Question: Can anyone give me any recommendations as to how i should approach this properly?
Heres the problem, grab a beer first. My attempt to explain might require a cold one :)
- I have a ListView that is being populated via JSON that its being downloaded from a server.- This listview has a pickup_time (String), I am calculating the difference in time between current time and pickup_time- What I am trying to do is load either a green, yellow or red circle image to the assigned pickup_time according to the difference in time I have calculated by using a textView and using textView.setBackgroundColor. in the ListView.- The ListView working properly and displaying information correctly. I've recently only tried to add the green/yellow/red images to the corresponding pickup_time string and this is where its crashing and I need help.
Now for some Codes!
Heres is where I am populating the listView using an AsyncTask. If you notice, I have This is where I am caluclating the time difference.
'''
public class Jobs extends ListActivity {
String NEW_JOB = " ";
Vibrator vib;
boolean reloadOnResume;
TextView assigned;
static ProjectDebug LOGCAT = new ProjectDebug();
ProgressDialogManager pDialog = new ProgressDialogManager();
static String JOB, ON_TIME_PERFORMANCE;
// Hashmap for ListView
ArrayList<HashMap<String, String>> contactList;
int PU_time_until_late;
int DEL_time_until_late;
@Override
public void onCreate(Bundle savedInstanceState) {
super.onCreate(savedInstanceState);
setContentView(R.layout.jobs);
getWindow().setLayout (LayoutParams.FILL_PARENT /* width */ , LayoutParams.WRAP_CONTENT /* height */);
vib = (Vibrator) getSystemService(Context.VIBRATOR_SERVICE);
assigned = (TextView) findViewById(R.id.assigned);
RELOAD = true;
Jobs.this.setTitle("My Jobs");
reloadOnResume = false;
VerifyDriverCredentials();
// selecting single ListView item
final ListView lv = getListView();
// Launching new screen on Selecting Single ListItem
lv.setOnItemClickListener(new OnItemClickListener() {
@Override
public void onItemClick(AdapterView<?> parent, View view, int position, long ide) {
vib.vibrate(40);
// Starting new intent
try { Intent in = new Intent(getApplicationContext(), SingleMenuItemActivity.class);
in.putExtra("jobInfo", JOBS.getJSONObject(position).toString());
in.putExtra(pays, JOBS.getJSONObject(position).toString());
in.putExtra(customer_name, JOBS.getJSONObject(position).toString());
in.putExtra(job, JOBS.getJSONObject(position).toString());
in.putExtra(ready_at, JOBS.getJSONObject(position).toString());
in.putExtra(due_by, JOBS.getJSONObject(position).toString());
in.putExtra(customer_reference, JOBS.getJSONObject(position).toString());
in.putExtra(pieces, JOBS.getJSONObject(position).toString());
in.putExtra(weight, JOBS.getJSONObject(position).toString());
in.putExtra(signature_required, JOBS.getJSONObject(position).toString());
in.putExtra(acknowledged, JOBS.getJSONObject(position).toString());
in.putExtra(pickup_actual_datetime, JOBS.getJSONObject(position).toString());
// Pickup Info
in.putExtra(pickup_name, JOBS.getJSONObject(position).toString());
in.putExtra(pickup_addr1, JOBS.getJSONObject(position).toString());
in.putExtra(pickup_city, JOBS.getJSONObject(position).toString());
in.putExtra(pickup_state, JOBS.getJSONObject(position).toString());
in.putExtra(pickup_to_see, JOBS.getJSONObject(position).toString());
in.putExtra(pickup_room, JOBS.getJSONObject(position).toString());
in.putExtra(pickup_phone, JOBS.getJSONObject(position).toString());
in.putExtra(pickup_zip_postal, JOBS.getJSONObject(position).toString());
in.putExtra(pickup_special_instr, JOBS.getJSONObject(position).toString());
// Deliver Info
in.putExtra(deliver_name, JOBS.getJSONObject(position).toString());
in.putExtra(deliver_addr1, JOBS.getJSONObject(position).toString());
in.putExtra(deliver_city, JOBS.getJSONObject(position).toString());
in.putExtra(deliver_state, JOBS.getJSONObject(position).toString());
in.putExtra(deliver_zip_postal, JOBS.getJSONObject(position).toString());
in.putExtra(deliver_to_see, JOBS.getJSONObject(position).toString());
in.putExtra(deliver_room, JOBS.getJSONObject(position).toString());
in.putExtra(deliver_special_instr, JOBS.getJSONObject(position).toString());
in.putExtra(deliver_phone, JOBS.getJSONObject(position).toString());
startActivity(in);
Jobs.this.overridePendingTransition(R.anim.fadein, R.anim.fadeout);
} catch (Exception e) {
e.printStackTrace();
}
}
});
}
private void VerifyDriverCredentials() {
if (jobs_assigned == 0){
assigned.setVisibility(View.VISIBLE);
assigned.setText("You have no jobs assigned");
GetWindowParameters();
}
if (jobs_assigned > 0 && reloadOnResume == false) {
assigned.setVisibility(View.GONE);
new ParseJobs().execute();
}
}
public class ParseJobs extends AsyncTask<Void, Void, Void> {
String DEL_late = "del_late";
String PU_late = " pu_late";
int i1 = 0;
@Override
protected void onPreExecute() {
pDialog.showProgressDialog(Jobs.this, "Performing calculations", "Loading... Please Wait...");
}
@Override
protected Void doInBackground(Void... params) {
contactList = new ArrayList<HashMap<String, String>>();
// looping through All Contacts
try { for (i1 = 0; i1 < JOBS.length(); i1++) {
JobsArray = JOBS.getJSONObject(i1);
JOB = JobsArray.getString(job);
ON_TIME_PERFORMANCE = JobsArray.getString(on_time_performance);
// creating new HashMap
HashMap<String, String> map = new HashMap<String, String>();
// adding each child node to HashMap key => value
map.put(job, JobsArray.getString(job));
map.put(pays, JobsArray.getString(pays));
map.put(ready_at, JobsArray.getString(ready_at));
map.put(due_by, JobsArray.getString(due_by));
map.put(new_job, JobsArray.getString(new_job));
//map.put(PU_late, Integer.toString(PU_time_until_late));
//map.put(DEL_late, Integer.toString(DEL_time_until_late));
// adding HashList to ArrayList
contactList.add(map);
}
} catch (JSONException e) {
}
parse_ready_at(JobsArray, i1);
return null;
}
@Override
protected void onPostExecute(Void result) {
super.onPostExecute(result);
if (JOB != null) { assigned.setText(""); }
else { assigned.setText("You have no jobs assigned"); }
GetWindowParameters();
/** Updating parsed JSON data into ListView */
ListAdapter adapter = new SimpleAdapter(Jobs.this, contactList, R.layout.list_item, new String[] { job, pays, ready_at, due_by, new_job, PU_late, DEL_late},
new int[] { R.id.job1, R.id.pays1, R.id.ready_at1, R.id.due_by1, R.id.newjob1, R.id.imageViewReadyAt, R.id.imageViewDueBy });
TextView imageViewReadyAt = (TextView) findViewById(R.id.imageViewReadyAt);
//Change color/answer/etc for textView_5
if ( PU_time_until_late > 60) { // if more than 60 minutes
imageViewReadyAt.setBackgroundResource(R.drawable.notification);
}
if ( PU_time_until_late < 60) { //if less than 60
imageViewReadyAt.setBackgroundResource(R.drawable.green_light);
}
if ( PU_time_until_late < 30) { // if less than 30
imageViewReadyAt.setBackgroundResource(R.drawable.yellow_light);
}
if ( PU_time_until_late < 1) { // if less than 1 minutes
imageViewReadyAt.setBackgroundResource(R.drawable.red_light);
}
setListAdapter(adapter);
pDialog.dismissProgressDialog(Jobs.this);
}
}
public void parse_ready_at(JSONObject JobsArray, int i1) {
String parse_ready_at_ARRAY;
String tracking_Number;
try { for (i1 = 0; i1 < JOBS.length(); i1++) {
JobsArray = JOBS.getJSONObject(i1);
parse_ready_at_ARRAY = JobsArray.getString(ready_at);
tracking_Number = JobsArray.getString(job);
//Example of ready_at String --> "ready_at": "07/25/2012 08:26:00 PM" we split time from date to get time only
SimpleDateFormat parserSDF = new SimpleDateFormat("M/d/yyyy hh:mm:ss a"); // <--- Correct format to read "lastLatitudeUpdate"
try { parserSDF.parse(parse_ready_at_ARRAY);
}
catch (ParseException e) { LOGCAT.DEBUG("JOBS parse_ready_at", "Error parsing tracking number = " + tracking_Number + " ready_at Array = " + parse_ready_at_ARRAY + " Error = " + e.toString()); }
/* ################################################
* #### DISSECTING READY_AT STRING ARRAY ###
* ################################################
*/
String[] dissect_ready_at_DATE_TIME = parse_ready_at_ARRAY.split(" "); // Splitting space between 07/25/2012 and 08:26:00 and PM
String get_ready_at_DATE = String.valueOf(dissect_ready_at_DATE_TIME[0]); // Set at 0 because we want date. 07-25-2012
String get_ready_at_TIME = String.valueOf(dissect_ready_at_DATE_TIME[1]); // Set at 1 because we want time. 08:26:00
String get_ready_at_AMPM = String.valueOf(dissect_ready_at_DATE_TIME[2]); // Set at 2 because we want AM PM.
/* ########################################################
* #### GETTING DATE FROM READY_AT STRING ARRAY ###
* ########################################################
*/
String[] dissect_ready_at_DATE = get_ready_at_DATE.split("/"); // Splitting the / between 07 and 25 and 2012 from 07/25/2012
int get_ready_at_MONTH = Integer.valueOf(dissect_ready_at_DATE[0]); // Set at 0 because we want month. 07
int get_ready_at_DAY = Integer.valueOf(dissect_ready_at_DATE[1]); // Set at 1 because we want day. 25
int get_ready_at_YEAR = Integer.valueOf(dissect_ready_at_DATE[2]); // Set at 2 because we want yeay. 2012
/* ########################################################
* #### GETTING TIME FROM READY_AT STRING ARRAY ###
* ########################################################
*/
String[] dissect_ready_at_TIME = get_ready_at_TIME.split(":"); // Splitting the : between 08 and 26 and 00
int get_ready_at_HOUR = Integer.valueOf(dissect_ready_at_TIME[0]); // Set at 0 because we want hour. 08
int get_ready_at_MINUTE = Integer.valueOf(dissect_ready_at_TIME[1]); // Set at 1 because we want minute. 26
/* ################################################################
* #### CONVERT HOUR FROM READY_AT STRING TO MILITARY TIME ###
* ################################################################
*/
int convert_ready_at_HOUR_to_military = 0; // By default, ready_at String is in 12 hour format. we need to fix it so it is military time.
if (get_ready_at_AMPM.contentEquals("PM")) { // Checking to see if ready_at String has a PM at the end
convert_ready_at_HOUR_to_military = get_ready_at_HOUR + 12; // If it does, add 12 so we can get military time
}
if (get_ready_at_HOUR == 12 & get_ready_at_AMPM.contentEquals("PM") ) {// If hour is set at 12 PM, leave it at 12
convert_ready_at_HOUR_to_military = 12;
}
if (get_ready_at_AMPM.matches("AM")) { // Do Nothing if its AM
convert_ready_at_HOUR_to_military = get_ready_at_HOUR + 0;
}
/* ############################################################
* #### GET THE CURRENT DATE/TIME FROM USERS DEVICE ###
* ############################################################
*/
int current_MONTH = Calendar.getInstance().get(Calendar.MONTH); // Get todays month
int current_DAY = Calendar.getInstance().get(Calendar.DAY_OF_MONTH); // Get todays date
int current_YEAR = Calendar.getInstance().get(Calendar.YEAR); // Get todays year
int current_HOUR = Calendar.getInstance().get(Calendar.HOUR_OF_DAY); // Get todays Hour in military format
int current_MINUTE = Calendar.getInstance().get(Calendar.MINUTE); // Get todays minute
int current_year_FIXUP = current_YEAR - 1900; // example, this year is 2013, subtract 1900 you get 113 which is what Date parameter is requesting
int get_ready_at_year_FIXUP = get_ready_at_YEAR - 1900;
int get_ready_at_MONTH_FIXUP = // * We dont need to fixup current_MONTH because java has already done so
get_ready_at_MONTH - 1; // <-- we subtract 1 because according to parameters, January starts at 0 and December is 11
/*
* How to use Date(int, int, int)
*
*
* *Parameters*
* - year the year, 0 is 1900.
* - month the month, 0 - 11.
* - day the day of the month, 1 - 31
*/
Date ready_at_time = new Date(get_ready_at_year_FIXUP, get_ready_at_MONTH_FIXUP, get_ready_at_DAY); // (2010, June, 20th) = (110, 5, 20) June is 5 instead of 6 because we start
Date current_time = new Date(current_year_FIXUP, current_MONTH, current_DAY); // January at 0 in Java. As for days, it starts at 1 like normal.
int days_between = Days.daysBetween(new DateTime(current_time), new DateTime(ready_at_time)).getDays(); // Get the difference in days of current date and ready_at date
int minutes_difference_in_days_between = days_between * 1440; // 1440 minutes = 1 day. multiply with the date difference of int days_between to get the minutes between those days.
/* ############################################################################
* #### FINAL OUTPUT OF CALCULATING TIMES FROM CURRENT AND READY_AT ###
* ############################################################################
*/
int current_TOTAL_MINUTES = current_HOUR * 60 + current_MINUTE; // Multiply hour by 60 to get the minutes in the hour = RIGHT NOW'S time in minute format
int ready_at_TOTAL_MINUTES = convert_ready_at_HOUR_to_military * 60 + get_ready_at_MINUTE + minutes_difference_in_days_between;
PU_time_until_late = ready_at_TOTAL_MINUTES - current_TOTAL_MINUTES;
LOGCAT.DEBUG("READY_AT " + tracking_Number,"'" + days_between + "'" + " days between today and when the package is scheduled for pickup");
LOGCAT.DEBUG("READY_AT " + tracking_Number, "ready_at String's time = " + parse_ready_at_ARRAY +
" Time now in Minutes = " + current_TOTAL_MINUTES +
" ready_at time in Minutes = " + ready_at_TOTAL_MINUTES +
" Minutes left to complete pickup = " + PU_time_until_late + "
" + "
" + "
" + " ");
}
}
catch (Exception e) {
LOGCAT.DEBUG("Jobs", "Error Splitting/Converting ready_at Time");
}
}
public void GetWindowParameters() {
WindowManager.LayoutParams params = getWindow().getAttributes();
Jobs.this.getWindow().addFlags(WindowManager.LayoutParams.FLAG_DIM_BEHIND);
Jobs.this.getWindow().setBackgroundDrawableResource(R.drawable.listviewbackground);
/* params.x = 0;
params.height = 480;
params.width = 480;
params.y = 160; */
params.y = 160;
params.height = 600;
params.dimAmount = .70f;
Jobs.this.getWindow().setAttributes(params);
}
'''
Heres the code to get the time difference **public void parse_ready_at()***WARNING* Im pretty sure there is a MUCH easier way to do this but, I'm new and dont know any better lol
'''
public void parse_ready_at(JSONObject JobsArray, int i1) {
String parse_ready_at_ARRAY;
String tracking_Number;
try { for (i1 = 0; i1 < JOBS.length(); i1++) {
JobsArray = JOBS.getJSONObject(i1);
parse_ready_at_ARRAY = JobsArray.getString(ready_at);
tracking_Number = JobsArray.getString(job);
//Example of ready_at String --> "ready_at": "07/25/2012 08:26:00 PM" we split time from date to get time only
SimpleDateFormat parserSDF = new SimpleDateFormat("M/d/yyyy hh:mm:ss a"); // <--- Correct format to read "lastLatitudeUpdate"
try { parserSDF.parse(parse_ready_at_ARRAY);
}
catch (ParseException e) { LOGCAT.DEBUG("JOBS parse_ready_at", "Error parsing tracking number = " + tracking_Number + " ready_at Array = " + parse_ready_at_ARRAY + " Error = " + e.toString()); }
/* ################################################
* #### DISSECTING READY_AT STRING ARRAY ###
* ################################################
*/
String[] dissect_ready_at_DATE_TIME = parse_ready_at_ARRAY.split(" "); // Splitting space between 07/25/2012 and 08:26:00 and PM
String get_ready_at_DATE = String.valueOf(dissect_ready_at_DATE_TIME[0]); // Set at 0 because we want date. 07-25-2012
String get_ready_at_TIME = String.valueOf(dissect_ready_at_DATE_TIME[1]); // Set at 1 because we want time. 08:26:00
String get_ready_at_AMPM = String.valueOf(dissect_ready_at_DATE_TIME[2]); // Set at 2 because we want AM PM.
/* ########################################################
* #### GETTING DATE FROM READY_AT STRING ARRAY ###
* ########################################################
*/
String[] dissect_ready_at_DATE = get_ready_at_DATE.split("/"); // Splitting the / between 07 and 25 and 2012 from 07/25/2012
int get_ready_at_MONTH = Integer.valueOf(dissect_ready_at_DATE[0]); // Set at 0 because we want month. 07
int get_ready_at_DAY = Integer.valueOf(dissect_ready_at_DATE[1]); // Set at 1 because we want day. 25
int get_ready_at_YEAR = Integer.valueOf(dissect_ready_at_DATE[2]); // Set at 2 because we want yeay. 2012
/* ########################################################
* #### GETTING TIME FROM READY_AT STRING ARRAY ###
* ########################################################
*/
String[] dissect_ready_at_TIME = get_ready_at_TIME.split(":"); // Splitting the : between 08 and 26 and 00
int get_ready_at_HOUR = Integer.valueOf(dissect_ready_at_TIME[0]); // Set at 0 because we want hour. 08
int get_ready_at_MINUTE = Integer.valueOf(dissect_ready_at_TIME[1]); // Set at 1 because we want minute. 26
/* ################################################################
* #### CONVERT HOUR FROM READY_AT STRING TO MILITARY TIME ###
* ################################################################
*/
int convert_ready_at_HOUR_to_military = 0; // By default, ready_at String is in 12 hour format. we need to fix it so it is military time.
if (get_ready_at_AMPM.contentEquals("PM")) { // Checking to see if ready_at String has a PM at the end
convert_ready_at_HOUR_to_military = get_ready_at_HOUR + 12; // If it does, add 12 so we can get military time
}
if (get_ready_at_HOUR == 12 & get_ready_at_AMPM.contentEquals("PM") ) {// If hour is set at 12 PM, leave it at 12
convert_ready_at_HOUR_to_military = 12;
}
if (get_ready_at_AMPM.matches("AM")) { // Do Nothing if its AM
convert_ready_at_HOUR_to_military = get_ready_at_HOUR + 0;
}
/* ############################################################
* #### GET THE CURRENT DATE/TIME FROM USERS DEVICE ###
* ############################################################
*/
int current_MONTH = Calendar.getInstance().get(Calendar.MONTH); // Get todays month
int current_DAY = Calendar.getInstance().get(Calendar.DAY_OF_MONTH); // Get todays date
int current_YEAR = Calendar.getInstance().get(Calendar.YEAR); // Get todays year
int current_HOUR = Calendar.getInstance().get(Calendar.HOUR_OF_DAY); // Get todays Hour in military format
int current_MINUTE = Calendar.getInstance().get(Calendar.MINUTE); // Get todays minute
int current_year_FIXUP = current_YEAR - 1900; // example, this year is 2013, subtract 1900 you get 113 which is what Date parameter is requesting
int get_ready_at_year_FIXUP = get_ready_at_YEAR - 1900;
int get_ready_at_MONTH_FIXUP = // * We dont need to fixup current_MONTH because java has already done so
get_ready_at_MONTH - 1; // <-- we subtract 1 because according to parameters, January starts at 0 and December is 11
/*
* How to use Date(int, int, int)
*
*
* *Parameters*
* - year the year, 0 is 1900.
* - month the month, 0 - 11.
* - day the day of the month, 1 - 31
*/
Date ready_at_time = new Date(get_ready_at_year_FIXUP, get_ready_at_MONTH_FIXUP, get_ready_at_DAY); // (2010, June, 20th) = (110, 5, 20) June is 5 instead of 6 because we start
Date current_time = new Date(current_year_FIXUP, current_MONTH, current_DAY); // January at 0 in Java. As for days, it starts at 1 like normal.
int days_between = Days.daysBetween(new DateTime(current_time), new DateTime(ready_at_time)).getDays(); // Get the difference in days of current date and ready_at date
int minutes_difference_in_days_between = days_between * 1440; // 1440 minutes = 1 day. multiply with the date difference of int days_between to get the minutes between those days.
/* ############################################################################
* #### FINAL OUTPUT OF CALCULATING TIMES FROM CURRENT AND READY_AT ###
* ############################################################################
*/
int current_TOTAL_MINUTES = current_HOUR * 60 + current_MINUTE; // Multiply hour by 60 to get the minutes in the hour = RIGHT NOW'S time in minute format
int ready_at_TOTAL_MINUTES = convert_ready_at_HOUR_to_military * 60 + get_ready_at_MINUTE + minutes_difference_in_days_between;
PU_time_until_late = ready_at_TOTAL_MINUTES - current_TOTAL_MINUTES;
LOGCAT.DEBUG("READY_AT " + tracking_Number,"'" + days_between + "'" + " days between today and when the package is scheduled for pickup");
LOGCAT.DEBUG("READY_AT " + tracking_Number, "ready_at String's time = " + parse_ready_at_ARRAY +
" Time now in Minutes = " + current_TOTAL_MINUTES +
" ready_at time in Minutes = " + ready_at_TOTAL_MINUTES +
" Minutes left to complete pickup = " + PU_time_until_late + "
" + "
" + "
" + " ");
}
}
catch (Exception e) {
LOGCAT.DEBUG("Jobs", "Error Splitting/Converting ready_at Time");
}
}
'''

Basically I want those lights to resemble on-time, late etc... not looking to be fed with a golden spoon, just some guidance towards the right direction thats all. Thanks!
EDIT here is my stack trace I forgot to include. I am getting a null pointer exception in onPostExecute. I have declared the textView and already defined it in my onCreate. I believe I have already called it properly in my ListAdapter as well.
'''
if ( PU_ time_until_late < 60) { imageViewReadyAt.setBackgroundColor (R.drawable.green_light); }
'''
EDIT Okay, I figured out why I was getting a null exception when calling imageViewReadyAt Textview. That textview belongs to another XML that belongs in the custom list_item. Still could use some help though.
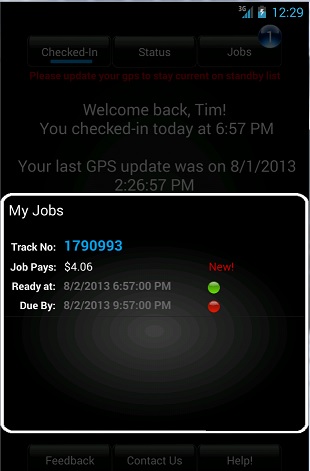
Answer: I'm not sure if it's a bug or what, but I've also had issues modifying the UI from 'onPostExecute()'. To work around it I'll either call a method from there to the main activity and have that work with views, or use a handler and post a message to the proper activity that is using the UI thread.
To make sure I'm on the UI thread I usually use a handler message instead like so:
'''
Handler handlerJobs = new jobsHandler();
public class jobsHandler extends Handler {
@Override
public void handleMessage(Message msg) {
switch(msg.arg1) {
case 1:
updateBackgroundColor(msg.arg2);
break;
default:
super.handleMessage(msg);
}
}
}
private void updateBackgroundColor(int dataPassedInMessage) {
if (JOB != null) {
assigned.setText("");
} else {
assigned.setText("You have no jobs assigned");
}
GetWindowParameters();
/** Updating parsed JSON data into ListView */
ListAdapter adapter = new SimpleAdapter(Jobs.this, contactList, R.layout.list_item, new String[] { job, pays, ready_at, due_by, new_job, PU_late, DEL_late},
new int[] { R.id.job1, R.id.pays1, R.id.ready_at1, R.id.due_by1, R.id.newjob1, R.id.imageViewReadyAt, R.id.imageViewDueBy });
TextView imageViewReadyAt = (TextView) findViewById(R.id.imageViewReadyAt);
//Change color/answer/etc for textView_5
if ( PU_time_until_late > 60) {
// if more than 60 minutes
imageViewReadyAt.setBackgroundResource(R.drawable.notification);
}
if ( PU_time_until_late < 60) {
//if less than 60
imageViewReadyAt.setBackgroundResource(R.drawable.green_light);
}
if ( PU_time_until_late < 30) {
// if less than 30
imageViewReadyAt.setBackgroundResource(R.drawable.yellow_light);
}
if ( PU_time_until_late < 1) {
// if less than 1 minutes
imageViewReadyAt.setBackgroundResource(R.drawable.red_light);
}
setListAdapter(adapter);
pDialog.dismissProgressDialog(Jobs.this);
}
}
'''
And then to call it you would use:
'''
@Override
protected void onPostExecute(Void result) {
Message updateBackground = new Message();
updateBackground.arg1 = 1;
updateBackground.arg2 = R.drawable.green_light; //or any int you need to pass
handlerJobs.sendMessage(updateBackground);
}
'''
edit: updated the example so it should work with your code